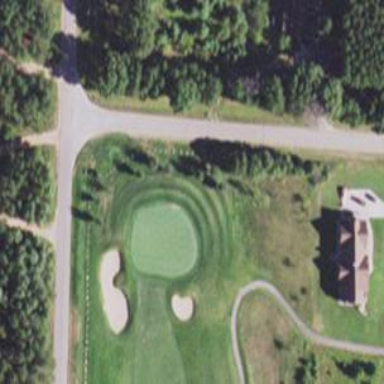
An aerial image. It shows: View of golf hole.